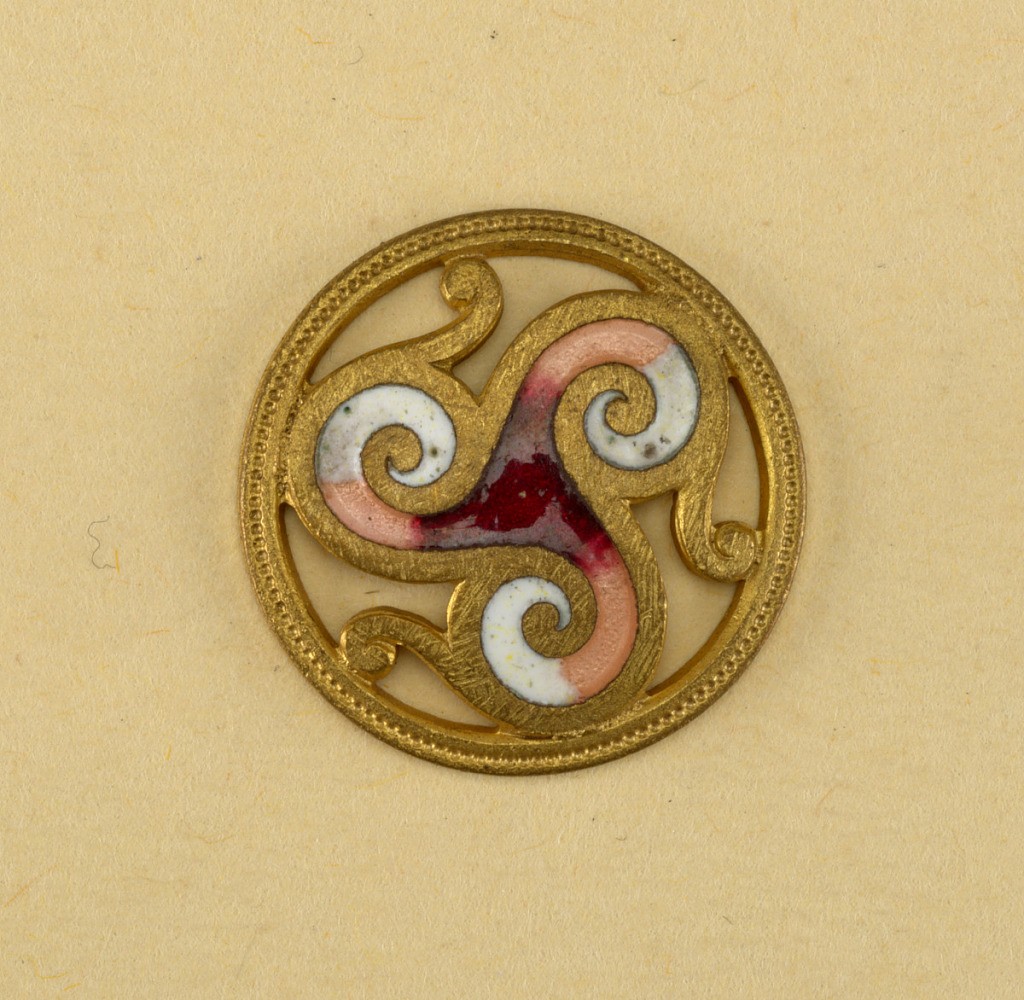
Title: Button
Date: late 19th century
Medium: brass with colored enamel
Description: circular button; central ornament composed of three scrolls filled with red, pink and white enamel; surrounded by rim; the intermediate sections being cut out.

Component -p is on Cooper Union Exhibition card 8